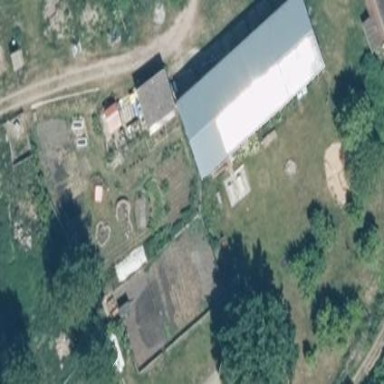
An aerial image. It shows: Wooden fence surrounding garden area.